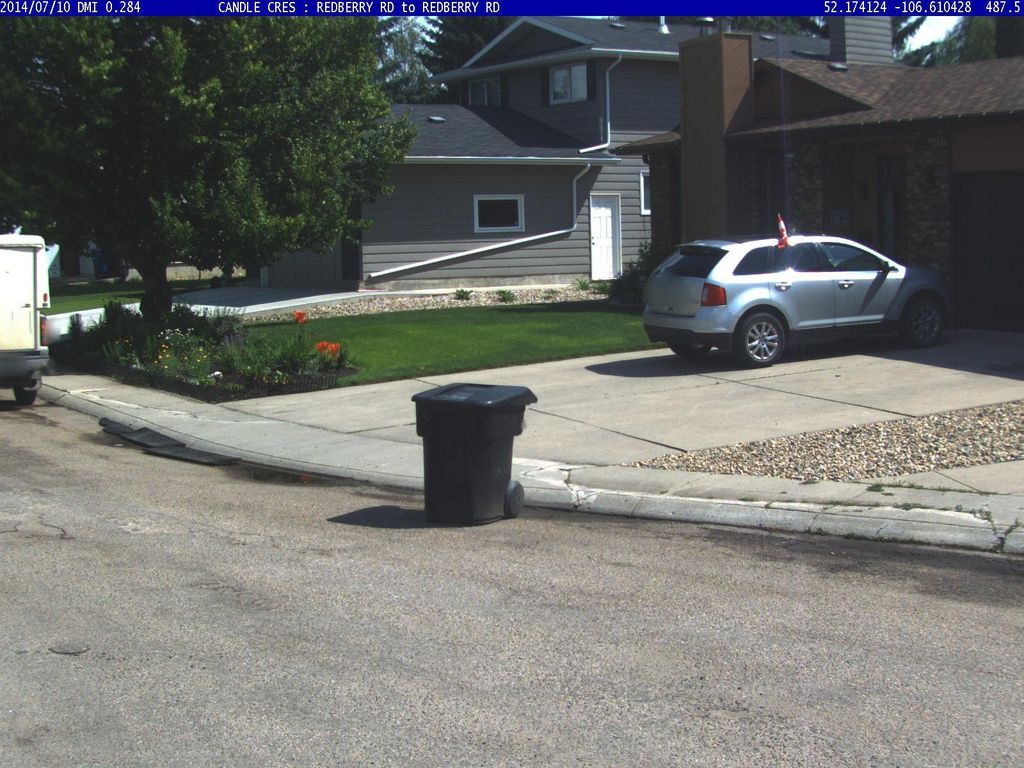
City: saskatoon